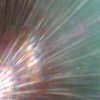
Label: sunburn